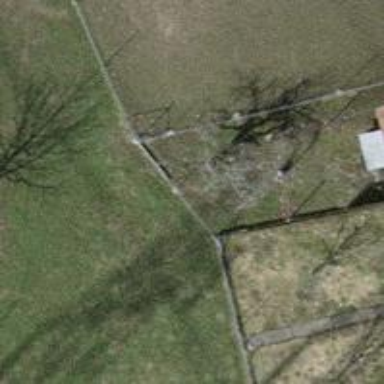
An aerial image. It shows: Fence is in the image.